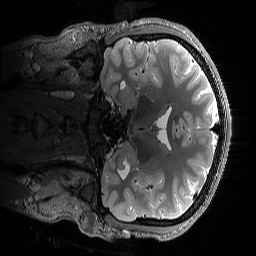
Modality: T2w
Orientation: coronal
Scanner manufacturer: siemens
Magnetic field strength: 3 T
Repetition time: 3.2 s
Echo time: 0.565 s